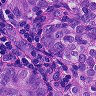
Metastatic tissue present: yes